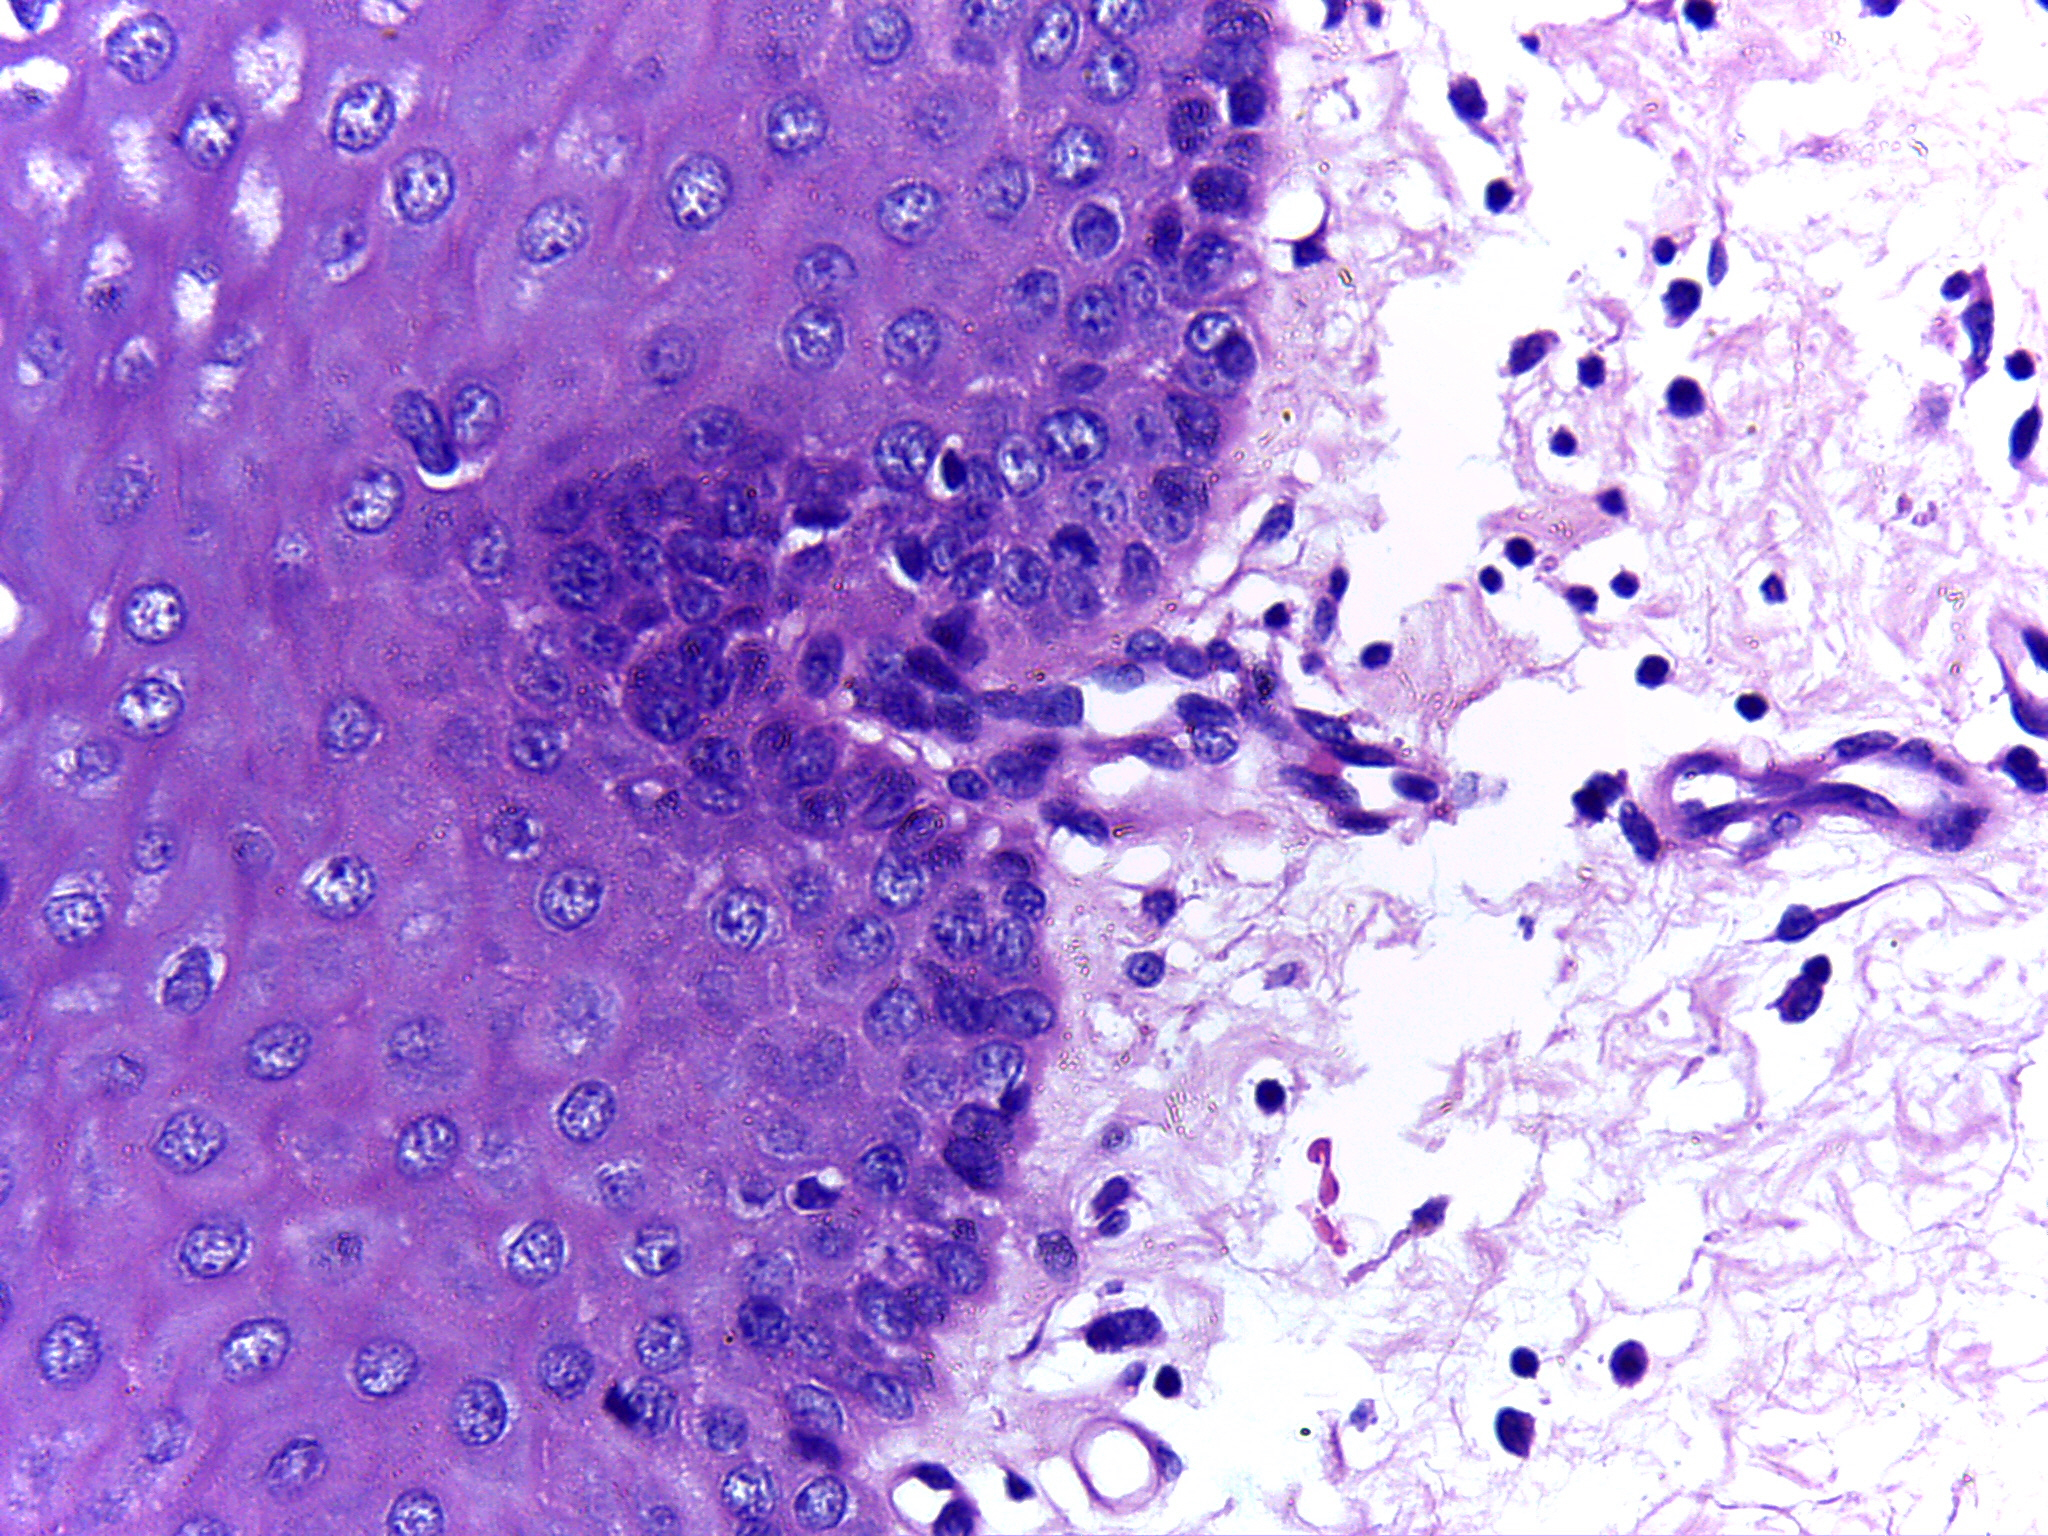
Diagnosis: Normal